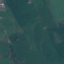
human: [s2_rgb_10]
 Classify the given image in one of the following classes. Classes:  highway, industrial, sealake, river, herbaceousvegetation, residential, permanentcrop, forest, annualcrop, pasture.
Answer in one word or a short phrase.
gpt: Pasture